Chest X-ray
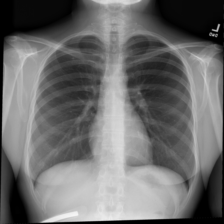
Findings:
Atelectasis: negative
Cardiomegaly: negative
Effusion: negative
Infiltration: negative
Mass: negative
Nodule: positive
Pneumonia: negative
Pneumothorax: negative
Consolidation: negative
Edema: negative
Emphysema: negative
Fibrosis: negative
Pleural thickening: negative
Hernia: negative